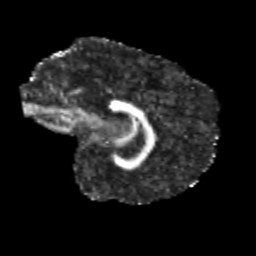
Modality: FA
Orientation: sagittal
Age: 13
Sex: male
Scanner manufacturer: siemens
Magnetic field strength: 3 T
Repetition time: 3.8 s
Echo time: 0.07 s